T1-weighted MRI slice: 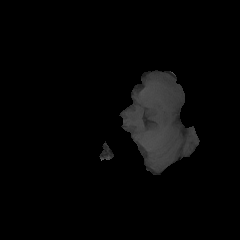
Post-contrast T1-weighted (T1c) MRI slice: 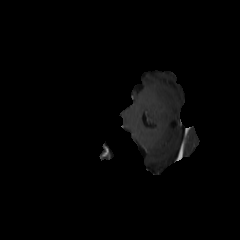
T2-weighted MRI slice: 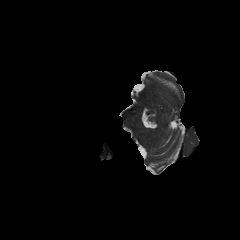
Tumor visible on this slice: no